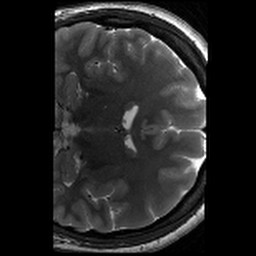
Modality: T2w
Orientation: coronal
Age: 23
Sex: female
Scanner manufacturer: siemens
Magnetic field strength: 3 T
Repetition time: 8.02 s
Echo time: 0.08 s